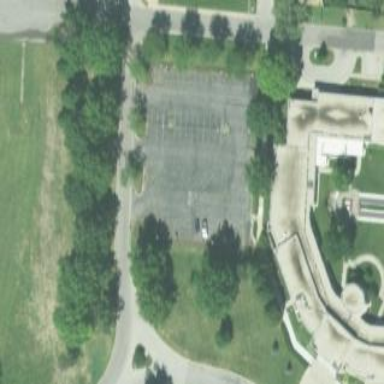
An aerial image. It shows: Parking area with surface.